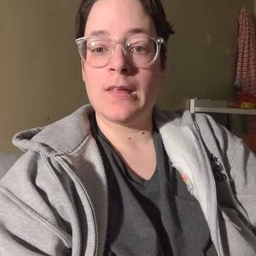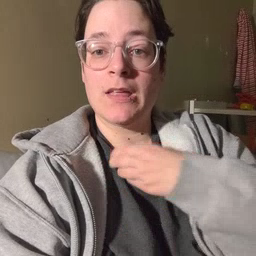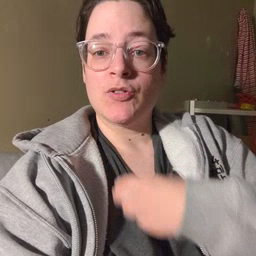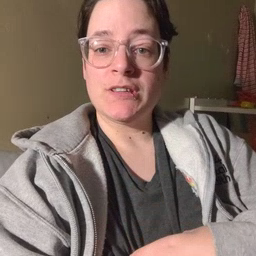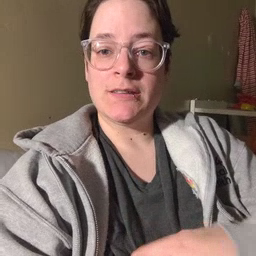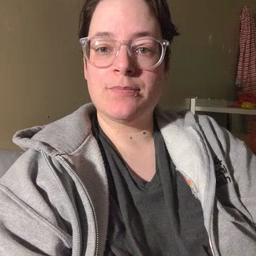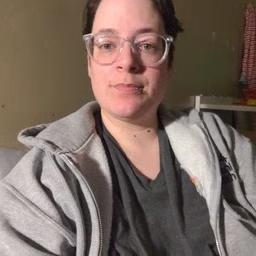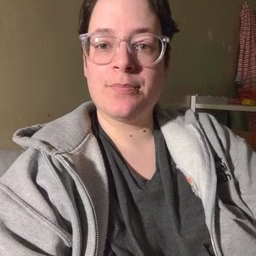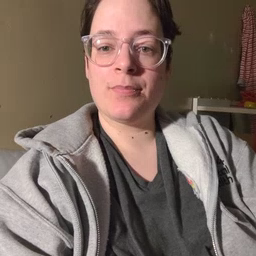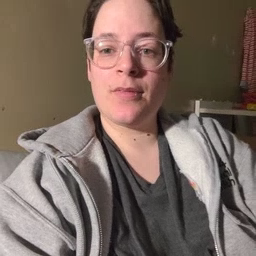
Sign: hungry